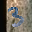
Label: 3